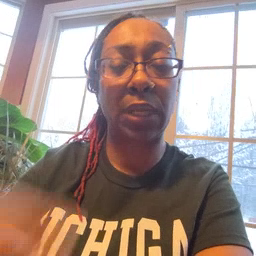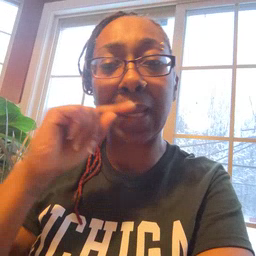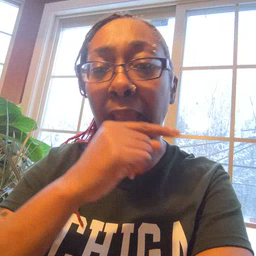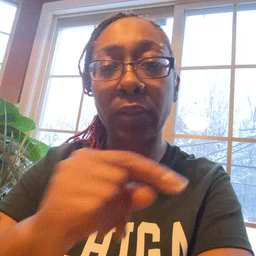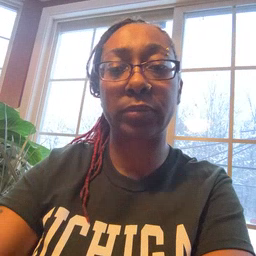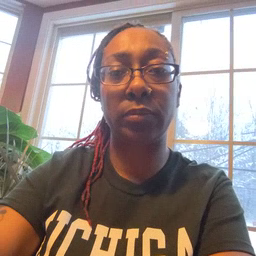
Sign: carrot